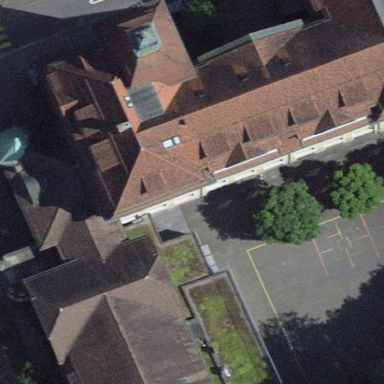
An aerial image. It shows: School building.